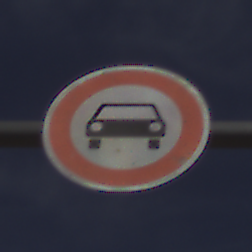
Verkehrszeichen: VerbotKraftwagen
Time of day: MorningAfternoon
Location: Outdoor (RoadRail)
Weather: PartlyCloudy
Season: NotSpecified
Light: Natural